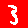
Digit: 3